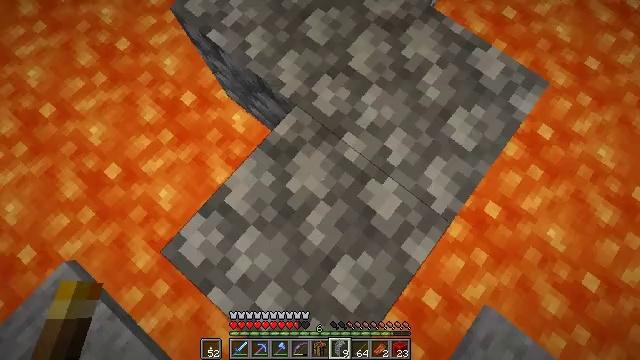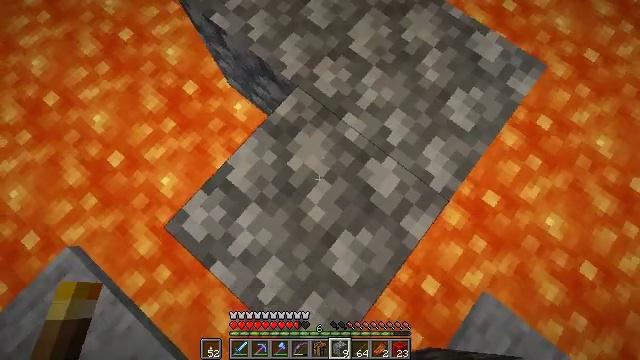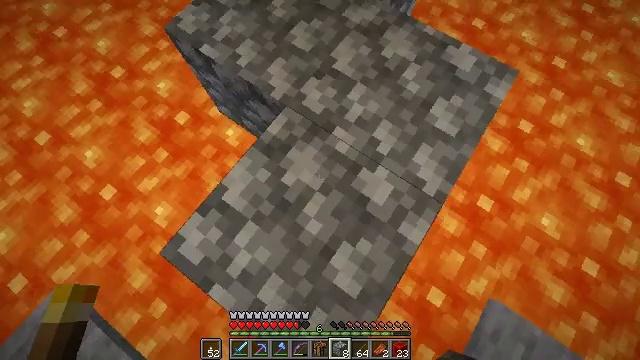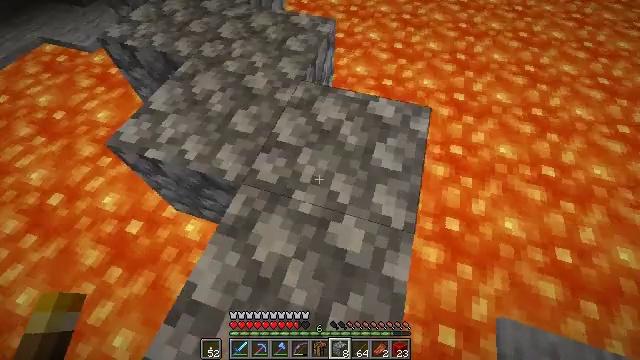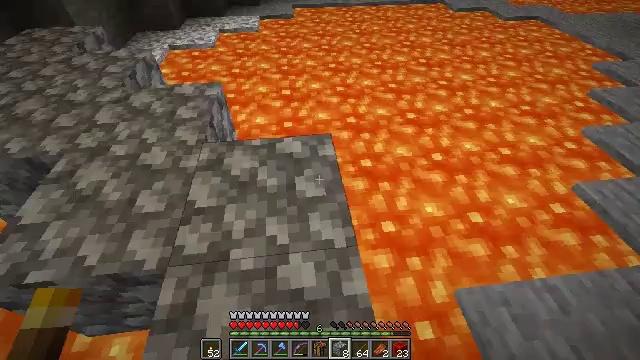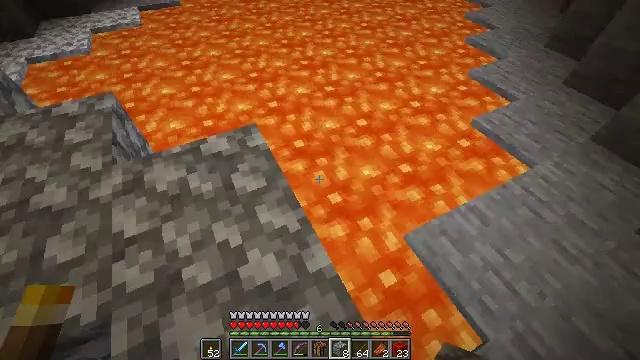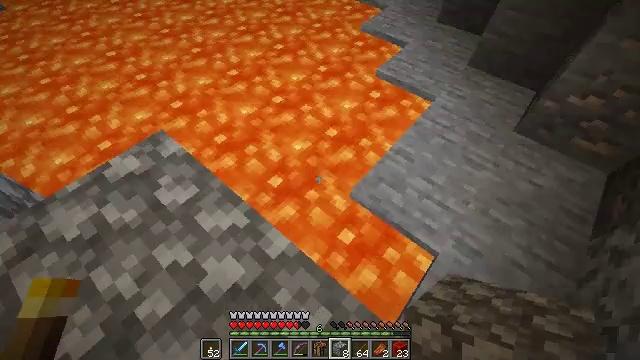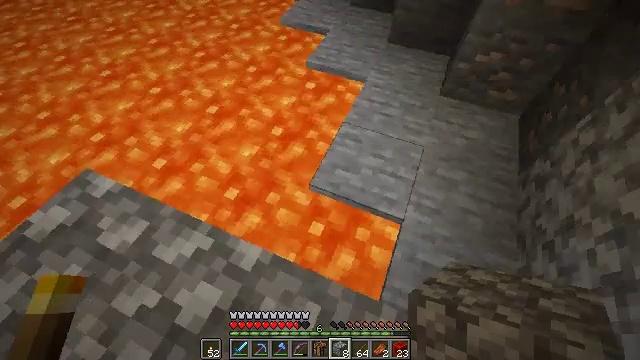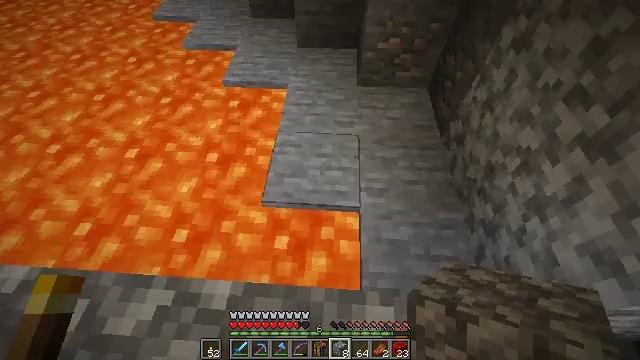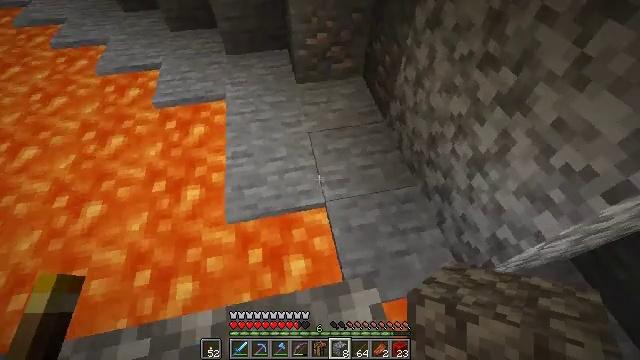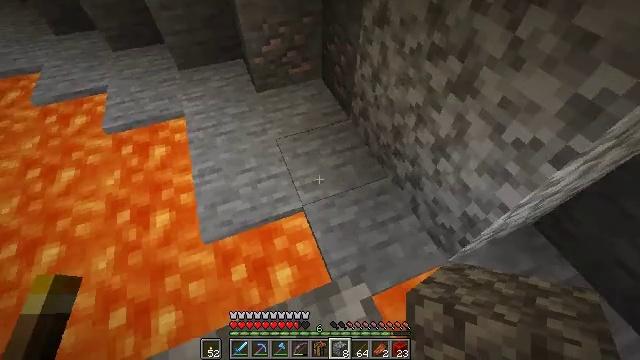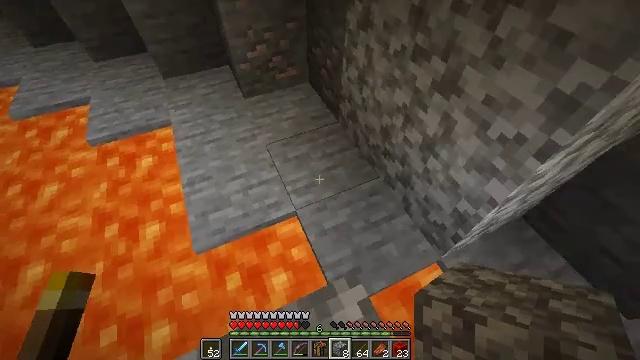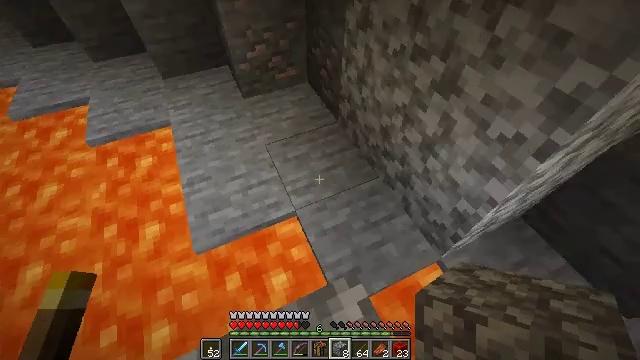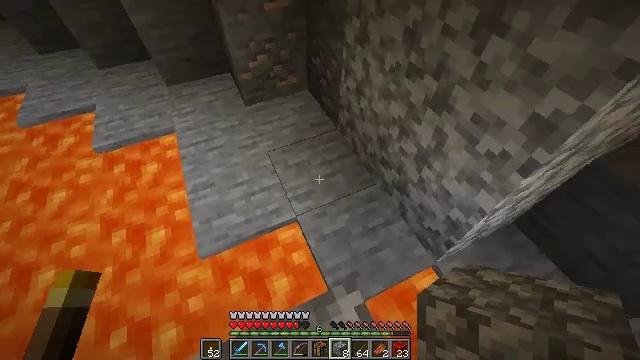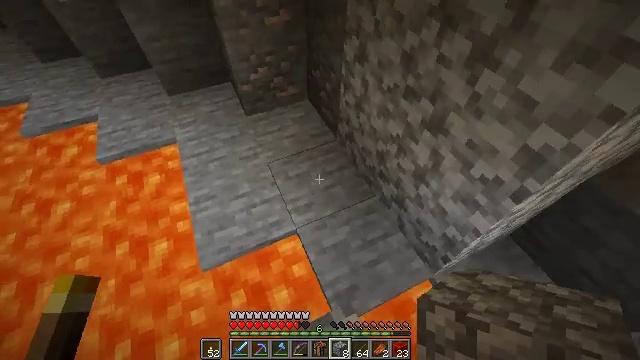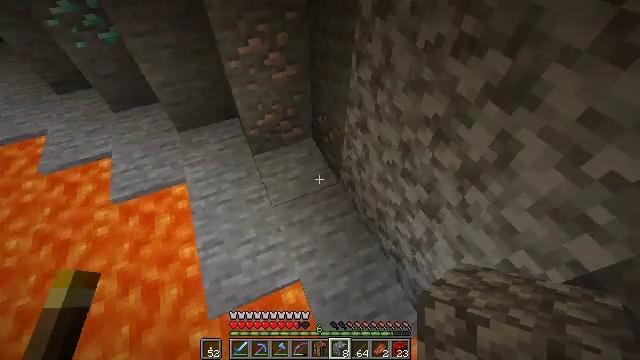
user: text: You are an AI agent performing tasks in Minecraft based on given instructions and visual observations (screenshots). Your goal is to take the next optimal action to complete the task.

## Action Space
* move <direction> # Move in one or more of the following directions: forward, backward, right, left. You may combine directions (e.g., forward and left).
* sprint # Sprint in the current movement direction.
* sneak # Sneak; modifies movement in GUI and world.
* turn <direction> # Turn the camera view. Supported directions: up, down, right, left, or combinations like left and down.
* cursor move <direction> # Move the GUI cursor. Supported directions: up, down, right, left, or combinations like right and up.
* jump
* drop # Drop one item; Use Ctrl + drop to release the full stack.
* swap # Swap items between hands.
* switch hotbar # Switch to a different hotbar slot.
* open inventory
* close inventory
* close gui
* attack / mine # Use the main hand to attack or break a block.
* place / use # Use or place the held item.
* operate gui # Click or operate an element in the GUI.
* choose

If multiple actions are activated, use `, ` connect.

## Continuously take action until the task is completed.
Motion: motion action
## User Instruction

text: Mine the diamond ore underground.
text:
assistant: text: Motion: move back, sneak, use / place
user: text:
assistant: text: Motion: move back, sneak, turn right and up, use / place
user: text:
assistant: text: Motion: sneak, turn right and up
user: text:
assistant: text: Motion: sneak, turn right and up
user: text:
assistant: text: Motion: sneak, turn right and down
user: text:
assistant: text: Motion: sneak, turn right and down
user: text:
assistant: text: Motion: sneak, turn right
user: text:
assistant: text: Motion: sneak, turn right and up
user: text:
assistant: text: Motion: sneak, turn right
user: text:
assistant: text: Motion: sneak, turn right
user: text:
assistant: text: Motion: sneak, turn right
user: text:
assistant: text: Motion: no_op
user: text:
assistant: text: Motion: no_op
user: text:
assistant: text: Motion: move forward
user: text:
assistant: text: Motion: move forward, sprint, turn left, jump
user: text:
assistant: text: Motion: move forward, sprint, turn left, jump
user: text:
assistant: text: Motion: move forward, sprint, jump
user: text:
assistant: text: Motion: move forward, sprint, turn up, jump
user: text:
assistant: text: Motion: move forward, sprint, turn right, jump
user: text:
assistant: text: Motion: move forward, turn right and down
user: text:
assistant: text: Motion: move forward
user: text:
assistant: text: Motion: move forward
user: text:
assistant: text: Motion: move forward
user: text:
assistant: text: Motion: move forward, turn left
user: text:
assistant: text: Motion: move forward, turn left and up, switch to hotbar 2
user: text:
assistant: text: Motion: move forward, turn left and up, switch to hotbar 2
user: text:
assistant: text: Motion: move forward, turn left and up, switch to hotbar 2
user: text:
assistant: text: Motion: move forward, turn left and up, switch to hotbar 2
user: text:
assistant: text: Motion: move forward, turn left and up
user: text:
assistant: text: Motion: move forward